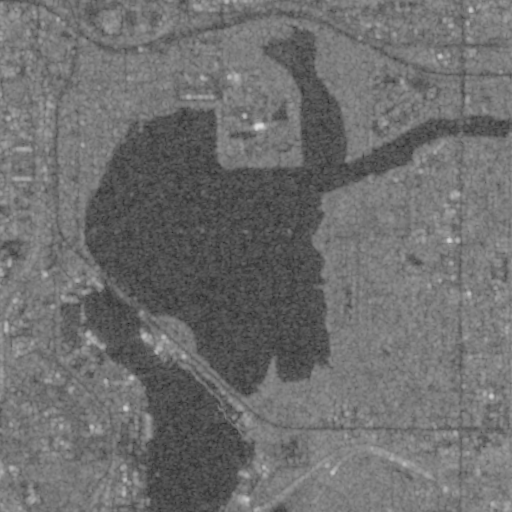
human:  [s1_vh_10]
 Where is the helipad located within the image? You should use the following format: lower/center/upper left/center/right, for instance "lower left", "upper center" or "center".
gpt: The helipad is located in the upper center of the image.
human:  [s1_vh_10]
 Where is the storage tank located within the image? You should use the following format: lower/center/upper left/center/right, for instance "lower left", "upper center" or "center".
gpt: The storage tank is located in the left of the image.
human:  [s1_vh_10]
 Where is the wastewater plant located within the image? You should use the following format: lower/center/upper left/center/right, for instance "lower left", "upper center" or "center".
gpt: The wastewater plant is located in the lower left of the image.
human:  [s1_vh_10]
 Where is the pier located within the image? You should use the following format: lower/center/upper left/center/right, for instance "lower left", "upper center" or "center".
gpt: The pier is located in the lower left of the image.
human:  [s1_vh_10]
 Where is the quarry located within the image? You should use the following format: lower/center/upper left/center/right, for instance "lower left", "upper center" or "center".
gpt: There is no quarry in the image.

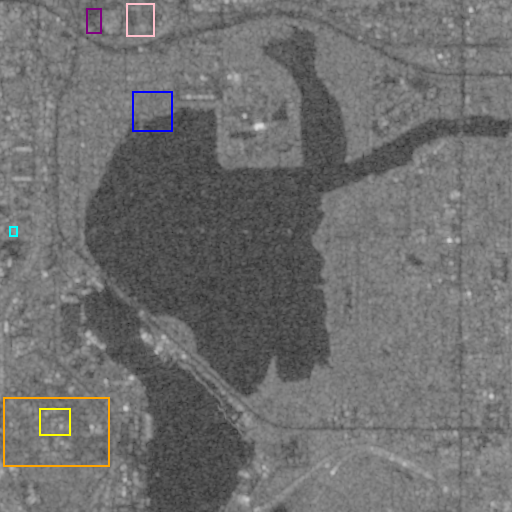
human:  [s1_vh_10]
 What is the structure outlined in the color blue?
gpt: The structure outlined in blue is a park.
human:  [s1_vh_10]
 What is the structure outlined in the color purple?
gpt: The structure outlined in purple is a parking lot.
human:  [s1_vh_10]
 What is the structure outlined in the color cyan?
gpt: The structure outlined in cyan is a power substation.
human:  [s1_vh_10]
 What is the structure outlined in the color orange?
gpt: The structure outlined in orange is a wastewater plant.
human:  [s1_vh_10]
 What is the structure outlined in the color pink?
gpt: The structure outlined in pink is a building.
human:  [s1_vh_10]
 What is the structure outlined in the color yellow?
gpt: The structure outlined in yellow is a building.
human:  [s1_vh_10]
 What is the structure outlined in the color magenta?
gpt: There is no magenta outline.